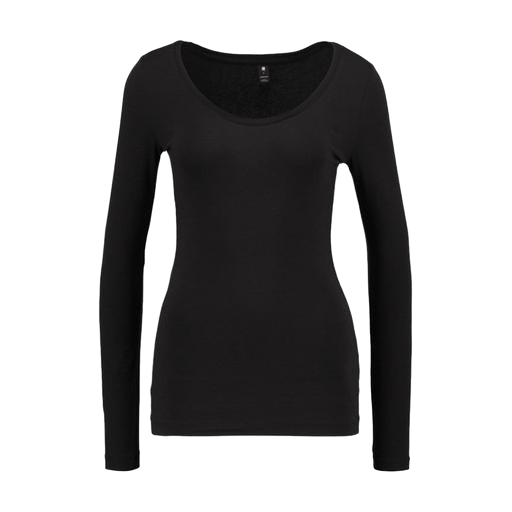
black women's long sleeve t-shirt, black women's long sleeve top, black scoop neck, white background